Question:
If the screen or device width is less then '900px' I put a button that opens the menu. (exactly js put 'display:inline;' instead of 'display:none;'. So I get a problem when I make a width more '900px' (using dev tools google chrome) while the adaptive menu is open - so I have 2 menu bars. Maybe you can offer better ways to create such a menu on small screens.
'''
window.onload = function() {
let headerid = document.getElementById("header-menu");
let menuStyle = getComputedStyle(headerid);
document.getElementById("menu").onclick = function() {
if (menuStyle.display == "none") {
headerid.style.display = "inline";
} else {
headerid.style.display = "none";
}
}
}
'''
'''
/* header style */
.main-container {
display: grid;
grid-template-columns: 1fr;
min-width: 350px;
}
.header-container {
margin: 0 2vw;
display: grid;
grid-template-columns: 1fr 4fr 1fr;
position: relative;
}
.menu-bar {
position: absolute;
top: 20px;
display: none;
}
.header-menu-display {
display: none;
}
.text-menu {
font-size: 25px;
padding-left: 30px;
}
.name {
margin: 20px;
text-align: center;
font-size: 40px;
letter-spacing: 4px;
font-weight: bold;
}
.name:hover {
cursor: default;
}
.underline {
width: 100%;
background-color: black;
height: 2px;
}
.pages {
display: flex;
flex-direction: row;
justify-content: flex-end;
}
.text {
margin-right: 20px;
margin-left: 10px;
font-size: 27px;
letter-spacing: 1px;
}
.text:hover {
color: gray;
cursor: pointer;
}
.header-social-media {
display: flex;
justify-content: center;
align-items: center;
}
.header-social-icon {
width: 30px;
}
.social-media-cont:hover {
color: gray;
}
.header-social-icon:hover {
color: black;
cursor: pointer;
}
.cards-container {
margin: 0 3vw;
height: 100vh;
display: grid;
grid-template-columns: repeat(3, 1fr);
}
.card {
background-color: rgba(223, 223, 223, 0.555);
height: 500px;
margin: 15px;
padding: 0;
border-radius: 10px;
position: relative;
box-shadow: 0 .5rem 1rem rgba(0, 0, 0, .15);
}
.btn {
position: absolute;
bottom: 20px;
left: 20px;
border-radius: 10px;
width: 40%;
height: 7%;
border: 1px solid black;
}
.btn:hover {
background-color: lightgray;
cursor: pointer;
}
.photo {
width: 100%;
height: 60%;
border-radius: 10px 10px 0 0;
}
.country,
.place-name {
padding-left: 5%;
font-size: 20px;
letter-spacing: 2px;
text-transform: uppercase;
}
p.desc {
padding-left: 5%;
height: 76px;
width: 350px;
white-space: nowrap;
overflow: hidden;
text-overflow: ellipsis;
}
/* Form style */
.form {
display: none;
margin: 0 5vw;
}
.form-container {
display: flex;
flex-direction: column;
padding-bottom: 20px;
}
.form-input {
width: 70%;
height: 30px;
margin: 5px;
border-radius: 10px;
outline: none;
border: 1px solid black;
padding-left: 10px;
}
.form-part {
letter-spacing: 1px;
font-size: 15px;
text-transform: uppercase;
}
.but {
width: 110px;
height: 50px;
border-radius: 10px;
border: 1px solid black;
cursor: pointer;
}
.but:hover {
background: linear-gradient(to right, rgba(161, 160, 160, 0.788), rgba(231, 230, 230, 0.774))
}
@media screen and (max-device-width: 1300px) {
.text {
margin-right: 10px;
margin-left: 5px;
font-size: 23px;
align-self: center;
}
.card {
width: 300px;
}
p.desc {
width: 250px;
}
.country,
.place-name {
font-size: 15px;
letter-spacing: 1px;
}
.header-menu-display {
display: none;
}
}
@media screen and (max-device-width: 900px) {
.header-container {
grid-template-columns: 1fr 2fr 1fr;
}
.social-media-cont {
margin-left: 30px;
}
.cards-container {
grid-template-columns: repeat(2, 1fr);
}
.card {
width: 90%;
}
.pages,
.header-social-media {
display: none;
}
.menu-bar {
display: block;
grid-column: 3;
align-self: center;
justify-self: center;
}
}
@media screen and (max-device-width: 700px) {
.cards-container {
grid-template-columns: 1fr;
}
.card {
width: 70%;
margin-left: 10%;
}
p.desc {
width: 350px;
}
}
@media screen and (max-device-width: 700px) {
p.desc {
width: 200px;
}
}
'''
'''
<!DOCTYPE html>
<html lang="en">
<head>
<meta charset="UTF-8">
<meta name="viewport" content="width=device-width, initial-scale=1.0">
<title>Travel App</title>
<link rel="stylesheet" href="css/style.css">
<link rel="stylesheet" href="css/media.css">
<script src="https://kit.fontawesome.com/3f7264f061.js" crossorigin="anonymous"></script>
<script src="index.js"></script>
</head>
<body>
<div class="main-container">
<hr class="underline">
<header class="header-container">
<div class="header-menu">
<div class="name">Travel </div>
<div class="header-menu-display" id="header-menu">
<p class="text-menu">Travel cards</p>
<p class="text-menu">Add your card</p>
<div class="social-media-cont">
<i class="header-social-icon fab fa-facebook-f"></i>
<i class="header-social-icon fab fa-pinterest"></i>
<i class="header-social-icon fab fa-twitter"></i>
<i class="header-social-icon fab fa-instagram"></i>
</div>
</div>
</div>
<div class="pages">
<p class="text">Travel cards</p>
<p class="text">Add your card</p>
</div>
<div class="header-social-media">
<div class="social-media-cont">
<i class="header-social-icon fab fa-facebook-f"></i>
<i class="header-social-icon fab fa-pinterest"></i>
<i class="header-social-icon fab fa-twitter"></i>
<i class="header-social-icon fab fa-instagram"></i>
</div>
</div>
<div class="menu-bar">
<i class="menu-bar fas fa-bars" id="menu"></i>
</div>
</header>
<hr class="underline">
<section class="cards-container">
<div class="card">
<img src="img/egypt.jpg" alt="" class="photo">
<p class="country">
Country: Egypt
</p>
<p class="place-name">
Name: Piramids
</p>
<p class="desc">
Description: Lorem ipsum dolor sit amet consectetur adipisicing elit. Enim harum sapiente itaque inventore suscipit praesentium est cupiditate non vel pariatur!
</p>
<input class="btn" type="button" value="Show More">
</div>
<div class="card">
<img src="img/miami.jpg" alt="" class="photo">
<p class="country">
Country: USA
</p>
<p class="place-name">
Name: Miami Bitch
</p>
<p class="desc">
Description: Lorem ipsum dolor sit amet, consectetur adipisicing elit. Molestiae quos, eligendi natus voluptate dolorum nam aliquam ad est numquam magni.
</p>
<input class="btn" type="button" value="Show More">
</div>
<div class="card">
<img src="img/tower.jpg" alt="" class="photo">
<p class="country">
Country: France
</p>
<p class="place-name">
Name: Effel Tower
</p>
<p class="desc">
Description: Lorem ipsum dolor sit amet consectetur adipisicing elit. Aliquid eum dolores harum numquam velit sunt tenetur nesciunt, est quia possimus. Quod neque excepturi optio hic explicabo porro exercitationem tempora laudantium similique, magnam
quos suscipit earum eos, nulla nesciunt debitis itaque modi eius libero molestias repudiandae praesentium? Quos eligendi itaque totam.
</p>
<input class="btn" type="button" value="Show More">
</div>
</section>
<form class="form">
<h2>Add your place</h2>
<div class="form-container">
<label for="counrty" class="form-part">Country</label>
<input type="text" class="form-input" name="country" maxlength="100" placeholder="Enter place country">
</div>
<div class="form-container">
<label for="img" class="form-part">Image URL</label>
<input type="text" class="form-input" name="img" maxlength="100" placeholder="Enter image URL">
</div>
<div class="form-container">
<label for="decs" class="form-part">Description</label>
<input type="text" class="form-input" name="desc" maxlength="100" placeholder="Wright your impression">
</div>
<input type="submit" class="but" value="Submit">
</form>
</div>
</body>
</html>
'''
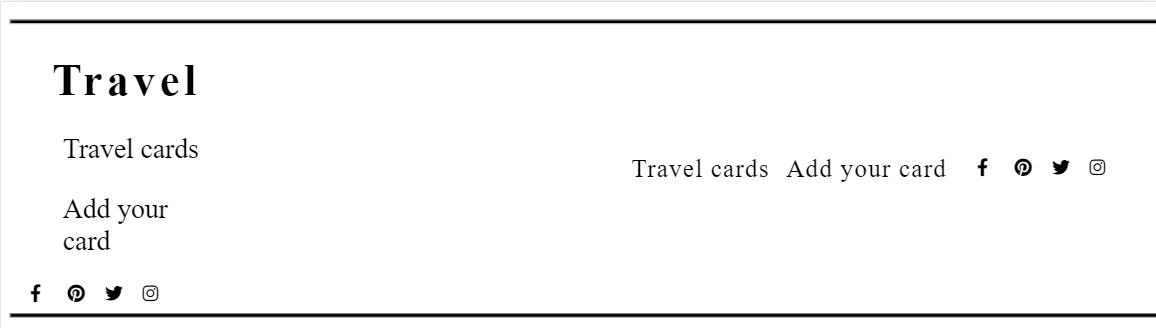
Answer: To prevent such a thing instead of using 'window.onload' try to (so whenever window size get resized it will run your script) just like this:
'''
window.addEventListener('resize', function(event){
let headerid = document.getElementById("header-menu");
let menuStyle = getComputedStyle(headerid);
document.getElementById("menu").onclick = function () {
if (menuStyle.display == "none") {
headerid.style.display = "inline";
} else {
headerid.style.display = "none";
}
};
});
'''